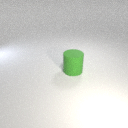
large green rubber cylinder